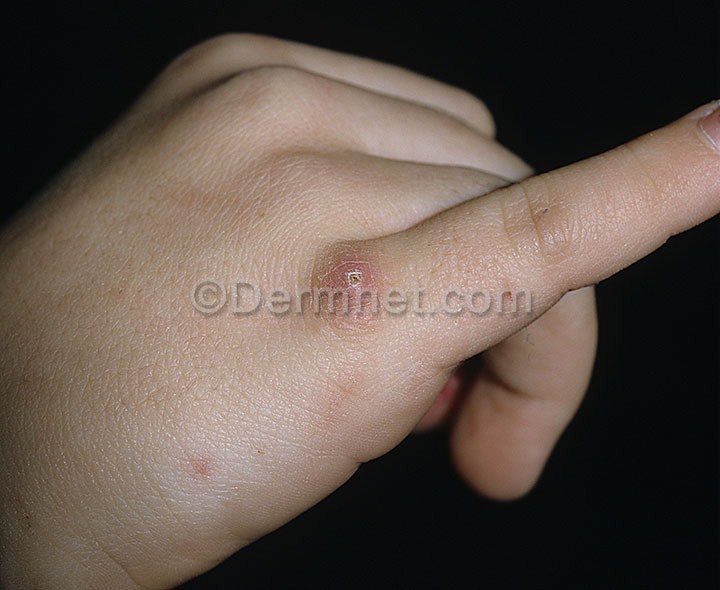
Disease: Scabies Lyme Disease and other Infestations and Bites